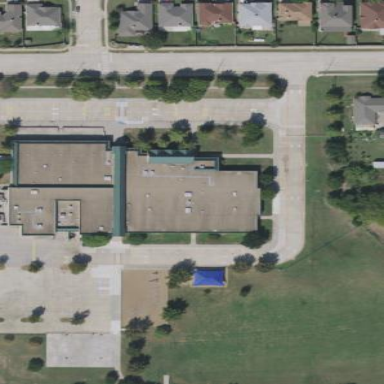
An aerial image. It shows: School.